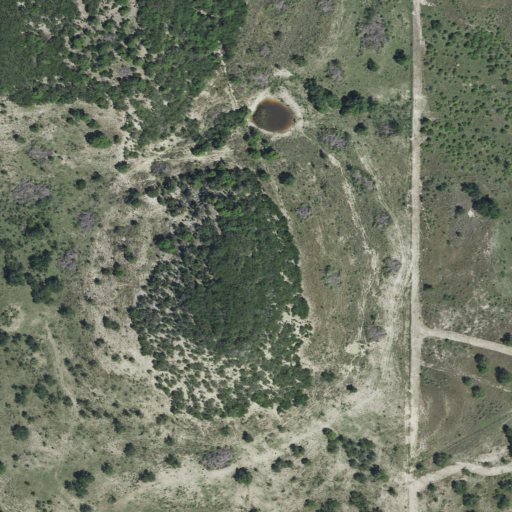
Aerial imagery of mountain in Texas named Tabletop Mountain containing evergreen forest and shrub